【题型】解答题　【知识点】向量　【难度】easy
中国象棋中的“马”走“日”. 如图是一个棋盘，当“马”自点 \(A\) 走“一步”后的落点可以为点 \(A_1\)、\(A_2\) 或 \(A_3\)，表示该“马”走“一步”的向量为 \(\overrightarrow{AA_1}\)、\(\overrightarrow{AA_2}\) 或 \(\overrightarrow{AA_3}\)，它们是相等的向量吗？在图中分别用向量表示当“马”在点 \(B\) 处各走“一步”的情形.

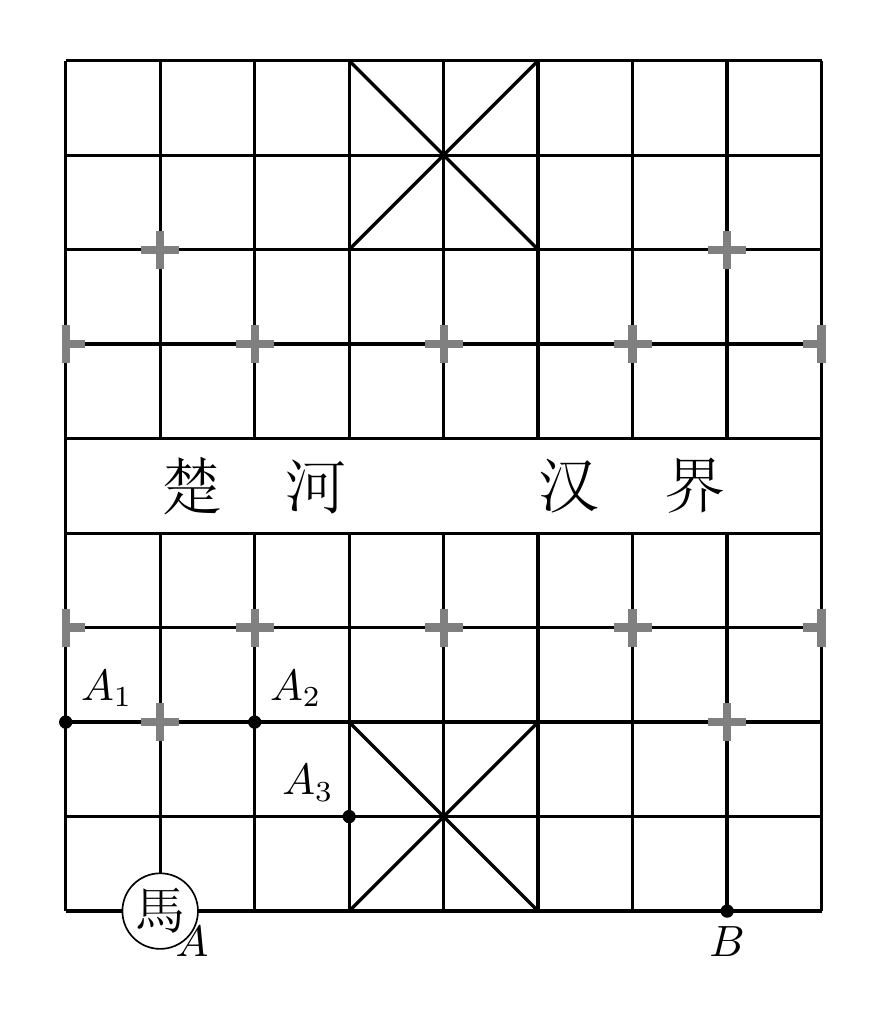
【解答】
【答案】\(\overrightarrow{AA_1}\)，\(\overrightarrow{AA_2}\)，\(\overrightarrow{AA_3}\)，这三个向量不相等，马在点 \(B\) 走一步的向量为：\(\overrightarrow{BB_1}\)，\(\overrightarrow{BB_2}\)，\(\overrightarrow{BB_3}\).

【分析】根据相等向量的定义即可判断 \(\overrightarrow{AA_1}\)，\(\overrightarrow{AA_2}\)，\(\overrightarrow{AA_3}\) 这三个向量是否相等，根据马走日的走法即可找出马在点 \(B\) 走一步的向量.

【详解】解：\(\overrightarrow{AA_1}\)，\(\overrightarrow{AA_2}\)，\(\overrightarrow{AA_3}\)，这三个向量的方向不同，不相等，

如图，马在点 \(B\) 走一步的向量为：\(\overrightarrow{BB_1}\)，\(\overrightarrow{BB_2}\)，\(\overrightarrow{BB_3}\).

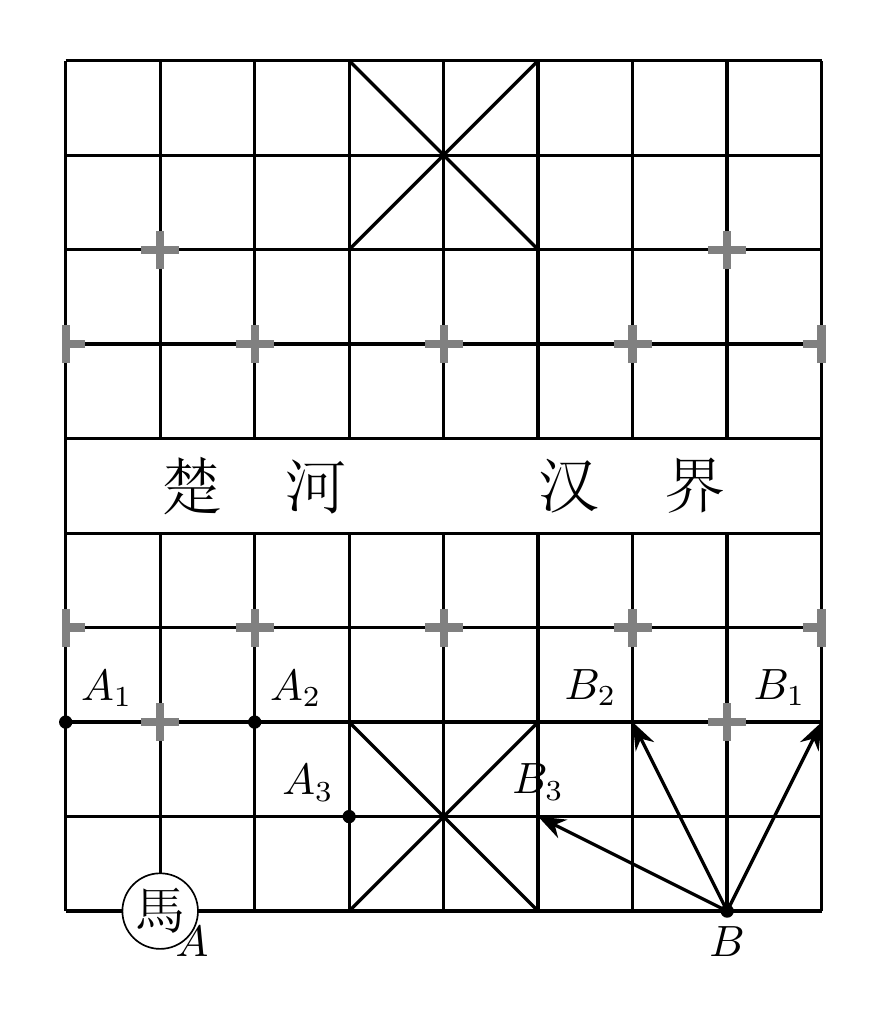